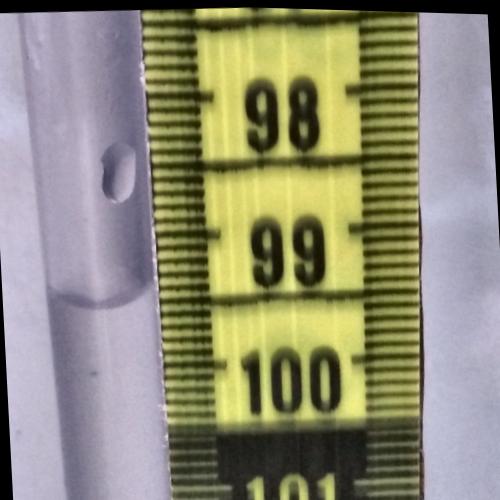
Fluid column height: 99.5 cm